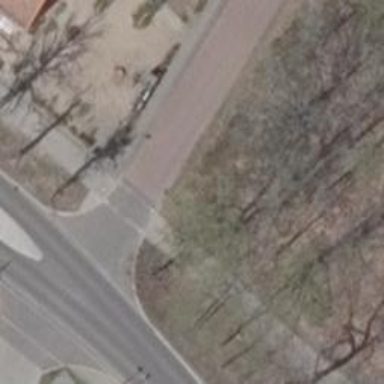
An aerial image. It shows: Excellent visible path with sidewalk.